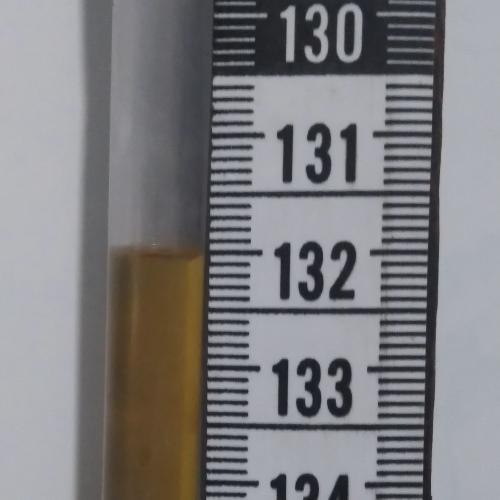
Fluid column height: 132.0 cm